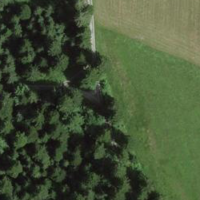
EUNIS habitat code: 44
Species observed at this site:
Petasites albus